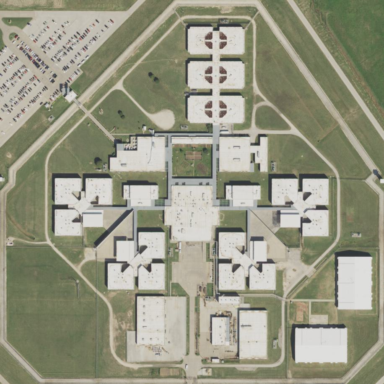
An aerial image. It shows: Prison.